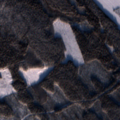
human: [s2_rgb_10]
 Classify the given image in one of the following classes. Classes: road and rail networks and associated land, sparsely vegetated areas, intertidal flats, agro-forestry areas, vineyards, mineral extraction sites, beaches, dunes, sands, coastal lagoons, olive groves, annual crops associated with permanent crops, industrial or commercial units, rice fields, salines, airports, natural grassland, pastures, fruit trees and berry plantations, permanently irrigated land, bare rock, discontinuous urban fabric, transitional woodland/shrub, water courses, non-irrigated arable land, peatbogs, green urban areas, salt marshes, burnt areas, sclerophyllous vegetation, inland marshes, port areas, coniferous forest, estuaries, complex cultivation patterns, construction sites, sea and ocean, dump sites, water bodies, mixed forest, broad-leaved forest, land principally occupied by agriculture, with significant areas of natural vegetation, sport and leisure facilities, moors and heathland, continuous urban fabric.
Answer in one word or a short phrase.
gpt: non-irrigated arable land, coniferous forest, mixed forest